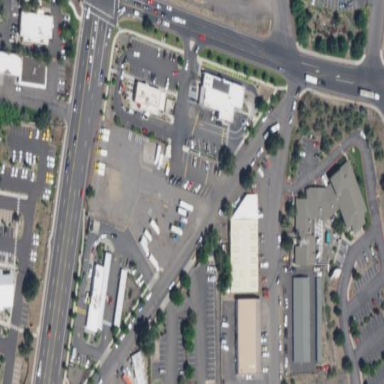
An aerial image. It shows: Retail area.